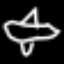
Label: airplane